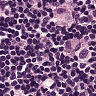
Metastatic tissue present: yes